Field crop: maize
Growth stage: 2
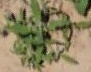
Species: atriplex